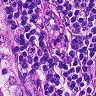
Metastatic tissue present: no